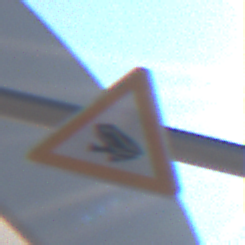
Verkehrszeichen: AmphibienwanderungRechts
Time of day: MorningAfternoon
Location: Outdoor (Urban)
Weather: Clear
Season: NotSpecified
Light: Natural